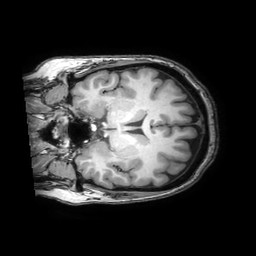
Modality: T1w
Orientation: coronal
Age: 23
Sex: female
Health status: healthy
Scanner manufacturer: philips
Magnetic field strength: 3 T
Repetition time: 0.0079 s
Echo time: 0.0035 s